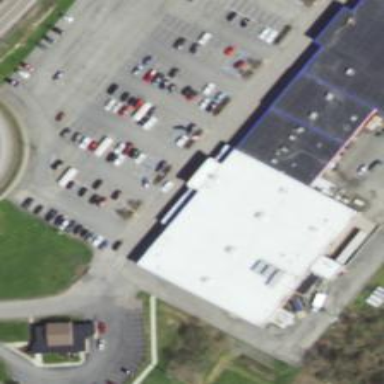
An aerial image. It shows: Supermarket.